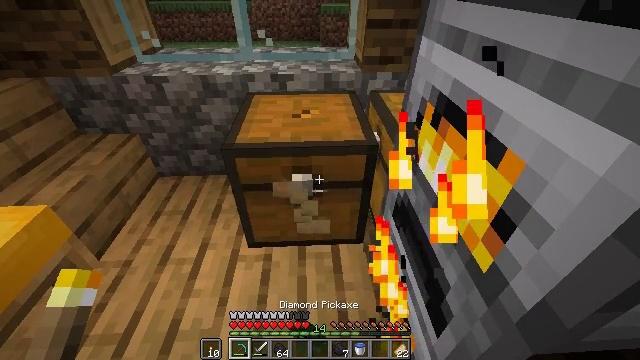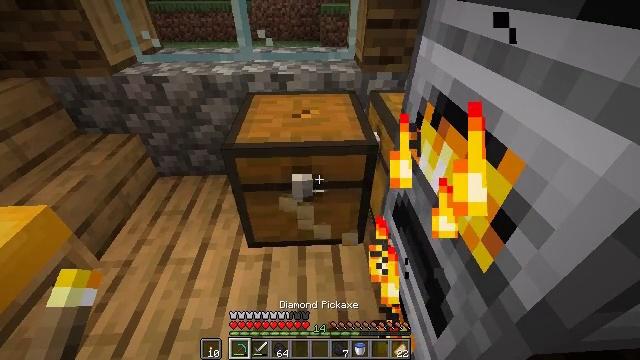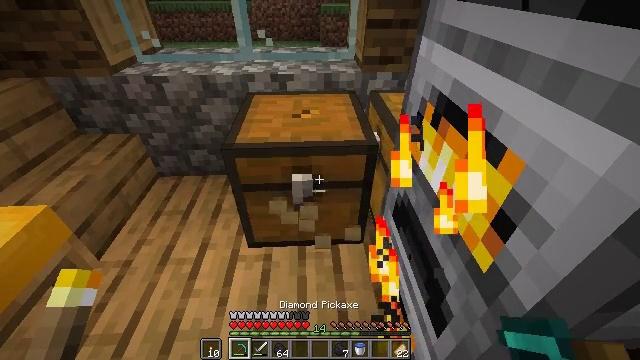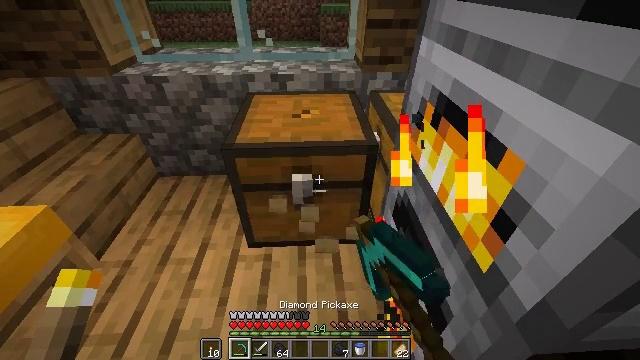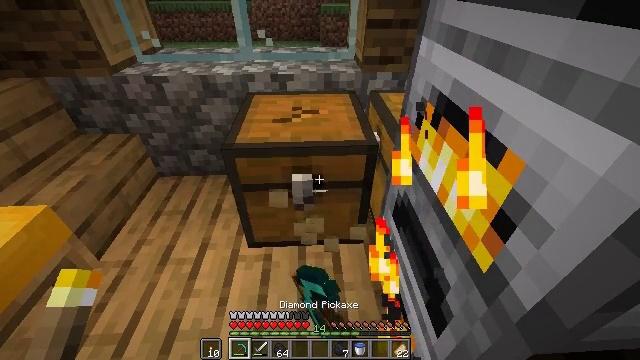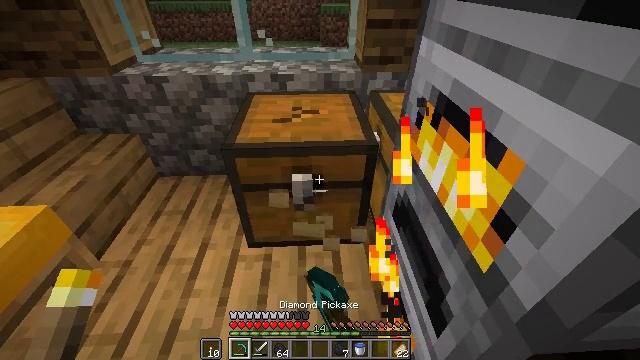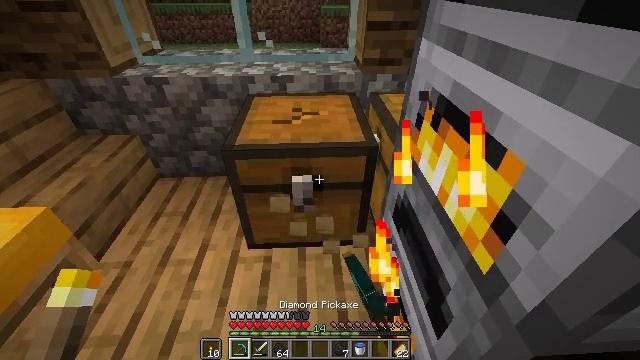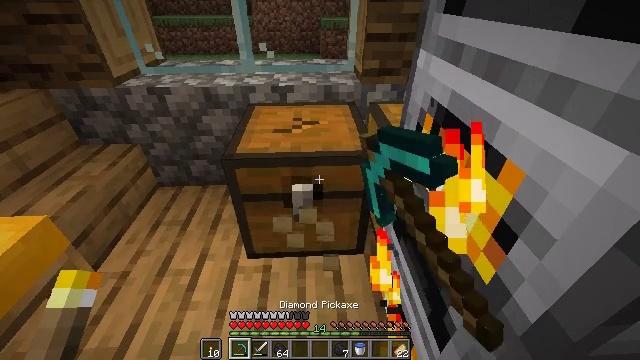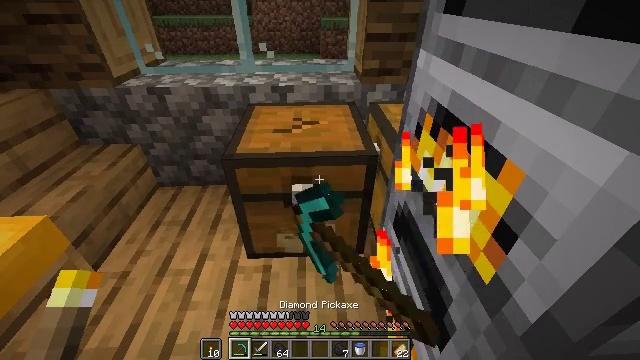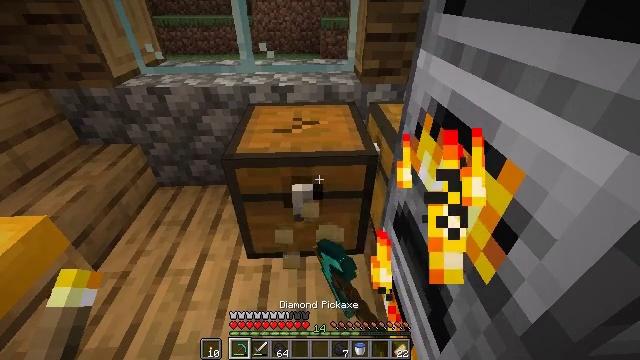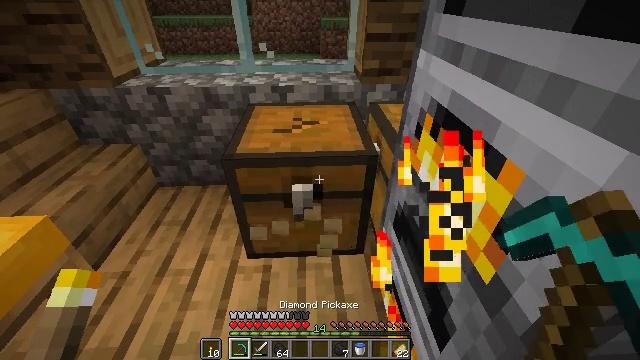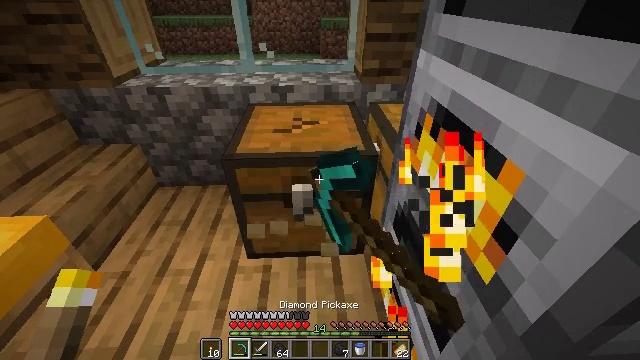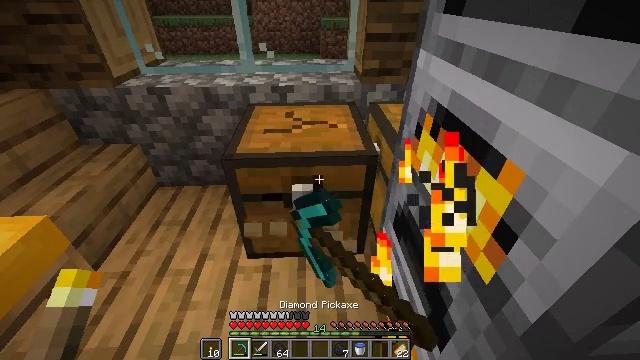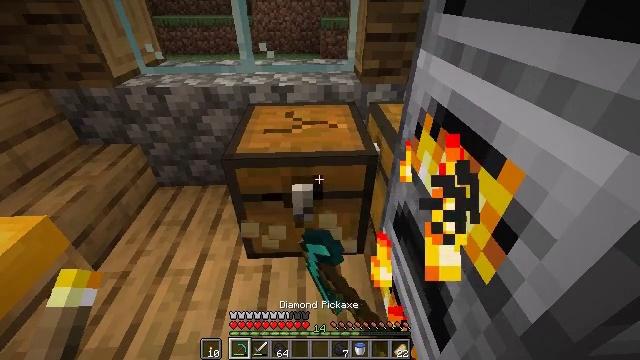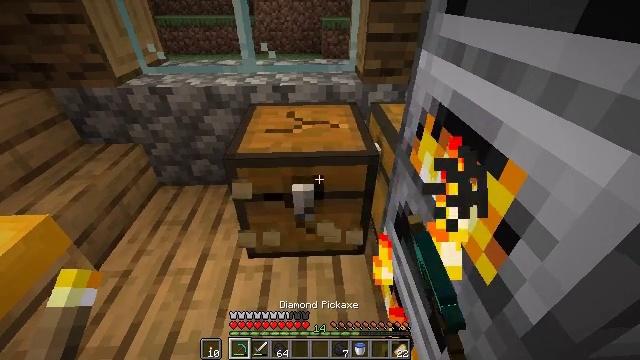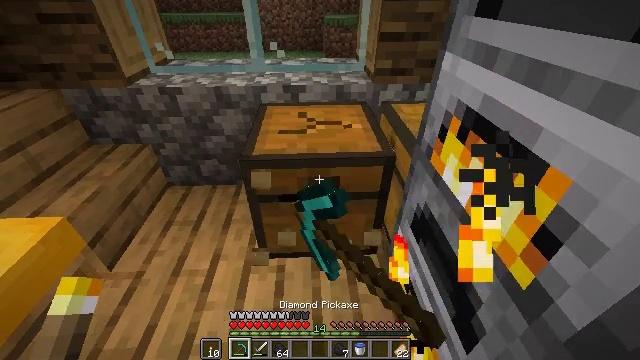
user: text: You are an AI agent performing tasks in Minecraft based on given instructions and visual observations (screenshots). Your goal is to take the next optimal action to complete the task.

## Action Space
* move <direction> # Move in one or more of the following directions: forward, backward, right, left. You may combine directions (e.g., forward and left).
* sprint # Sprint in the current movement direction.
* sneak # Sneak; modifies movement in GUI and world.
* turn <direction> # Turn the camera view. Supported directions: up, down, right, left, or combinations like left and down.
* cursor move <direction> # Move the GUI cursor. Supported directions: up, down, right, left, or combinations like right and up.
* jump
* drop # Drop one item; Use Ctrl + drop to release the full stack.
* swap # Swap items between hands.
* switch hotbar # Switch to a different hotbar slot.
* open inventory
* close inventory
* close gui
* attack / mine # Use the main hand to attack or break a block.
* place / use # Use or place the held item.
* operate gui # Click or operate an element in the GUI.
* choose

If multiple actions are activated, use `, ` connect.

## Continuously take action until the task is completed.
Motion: motion action
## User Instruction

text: Break the chest to retrieve items inside.
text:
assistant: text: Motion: attack / mine
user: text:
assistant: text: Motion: attack / mine
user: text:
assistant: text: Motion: attack / mine
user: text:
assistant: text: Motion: attack / mine
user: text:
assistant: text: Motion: attack / mine
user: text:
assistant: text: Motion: attack / mine
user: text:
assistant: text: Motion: turn up, attack / mine
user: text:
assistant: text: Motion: attack / mine
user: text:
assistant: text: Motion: attack / mine
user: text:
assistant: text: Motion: attack / mine
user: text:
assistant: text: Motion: attack / mine
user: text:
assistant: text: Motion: attack / mine
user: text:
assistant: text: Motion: attack / mine
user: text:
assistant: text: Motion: attack / mine
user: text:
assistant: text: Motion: move left, attack / mine
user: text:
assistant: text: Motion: move left, attack / mine
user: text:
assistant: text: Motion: attack / mine
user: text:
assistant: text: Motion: turn right, attack / mine
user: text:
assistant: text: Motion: turn right, attack / mine
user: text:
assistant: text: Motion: turn right, attack / mine
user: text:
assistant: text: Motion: attack / mine
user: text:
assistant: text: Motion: attack / mine
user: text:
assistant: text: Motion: attack / mine
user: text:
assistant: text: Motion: attack / mine
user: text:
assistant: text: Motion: attack / mine
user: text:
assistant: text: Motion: attack / mine
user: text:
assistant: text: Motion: attack / mine
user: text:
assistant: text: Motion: attack / mine
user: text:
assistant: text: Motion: attack / mine
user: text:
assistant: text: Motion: attack / mine